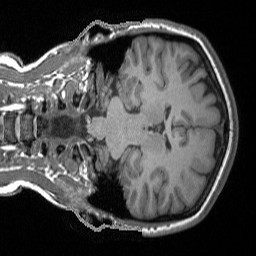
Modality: T1w
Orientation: sagittal
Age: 24
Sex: female
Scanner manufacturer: siemens
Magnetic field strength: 3 T
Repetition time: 1900 s
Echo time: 2.49 s